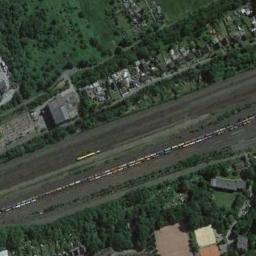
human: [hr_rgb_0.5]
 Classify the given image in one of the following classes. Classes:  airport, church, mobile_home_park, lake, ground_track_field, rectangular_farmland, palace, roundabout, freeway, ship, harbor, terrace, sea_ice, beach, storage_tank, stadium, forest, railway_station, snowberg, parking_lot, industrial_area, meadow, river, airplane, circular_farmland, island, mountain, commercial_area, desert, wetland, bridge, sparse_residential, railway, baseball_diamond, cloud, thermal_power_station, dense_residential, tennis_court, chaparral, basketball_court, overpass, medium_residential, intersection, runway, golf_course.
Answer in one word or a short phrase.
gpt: railway